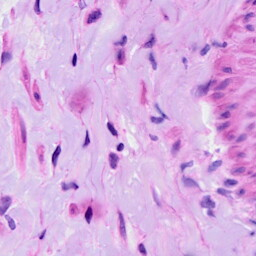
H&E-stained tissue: Ovarian